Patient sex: F
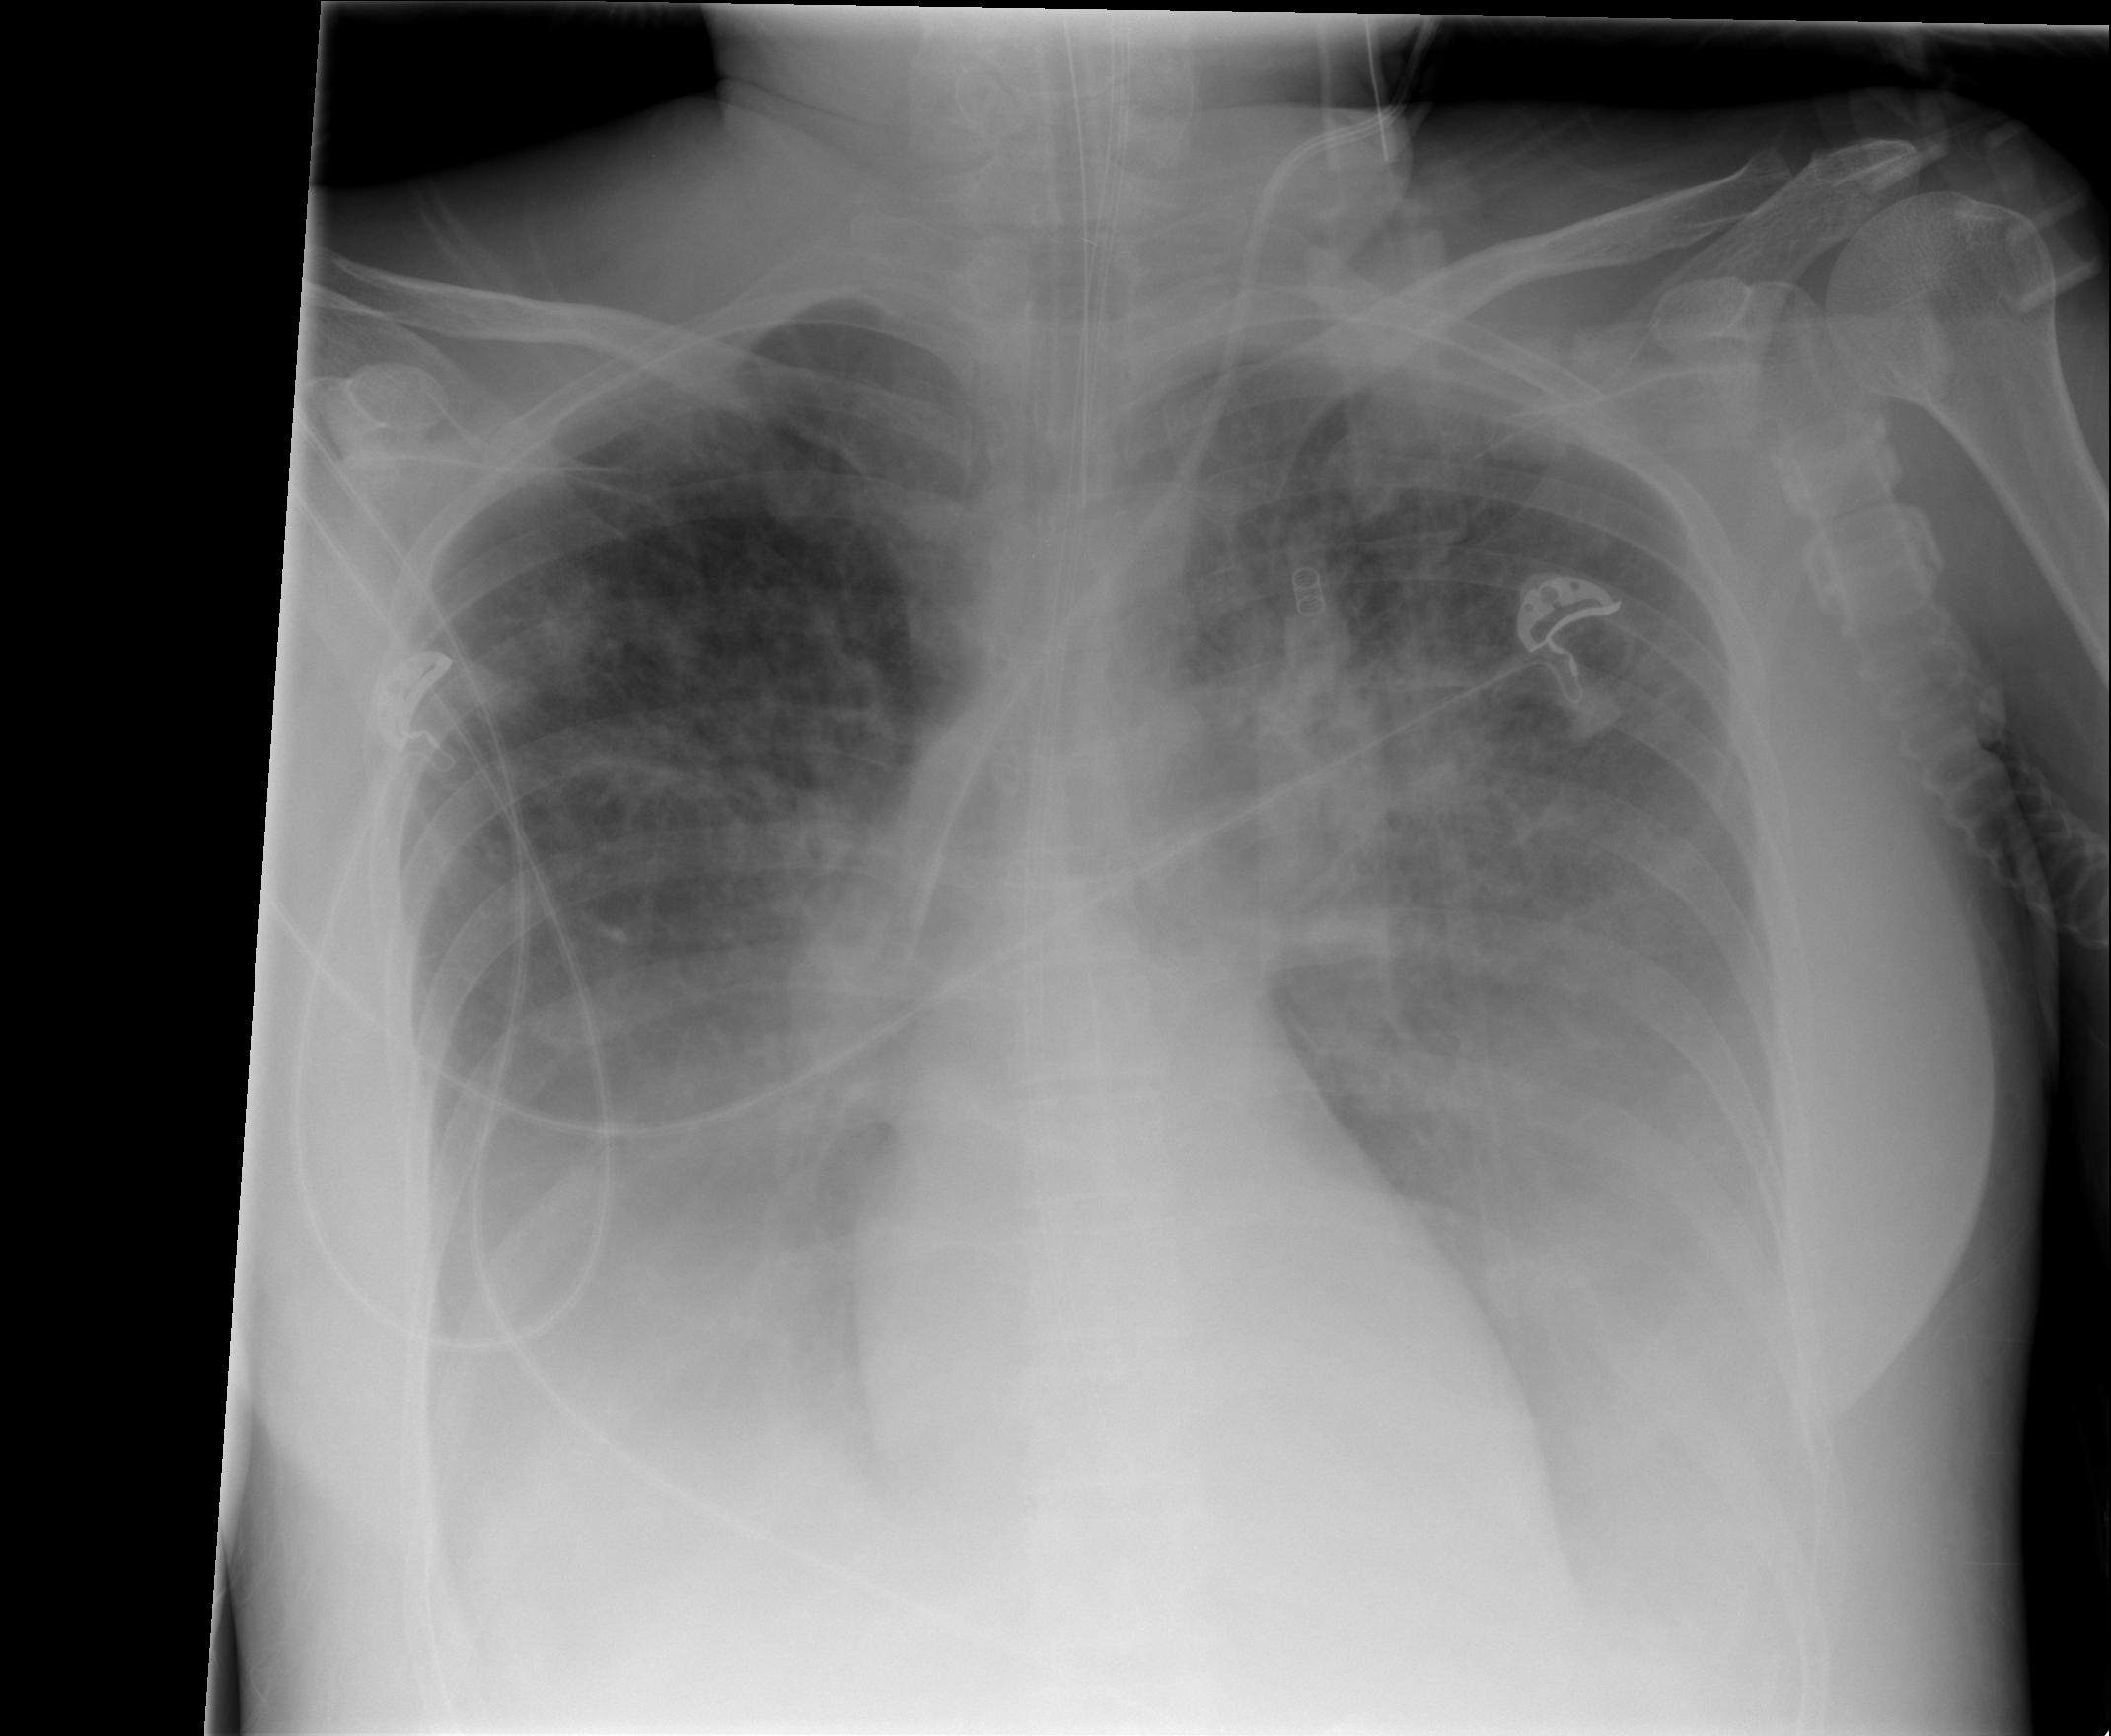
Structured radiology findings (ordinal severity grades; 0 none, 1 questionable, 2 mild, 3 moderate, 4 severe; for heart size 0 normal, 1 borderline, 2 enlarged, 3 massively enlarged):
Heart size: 0
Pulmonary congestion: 3
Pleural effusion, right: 2
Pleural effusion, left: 3
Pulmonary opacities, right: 1
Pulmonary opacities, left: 2
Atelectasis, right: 0
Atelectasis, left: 0